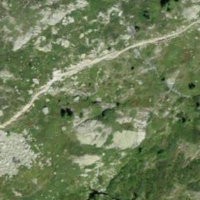
EUNIS habitat code: 23
Species observed at this site:
Rhododendron ferrugineum
Bistorta vivipara